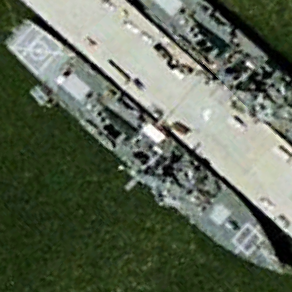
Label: destroyer